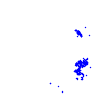
Particle: electron